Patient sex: F
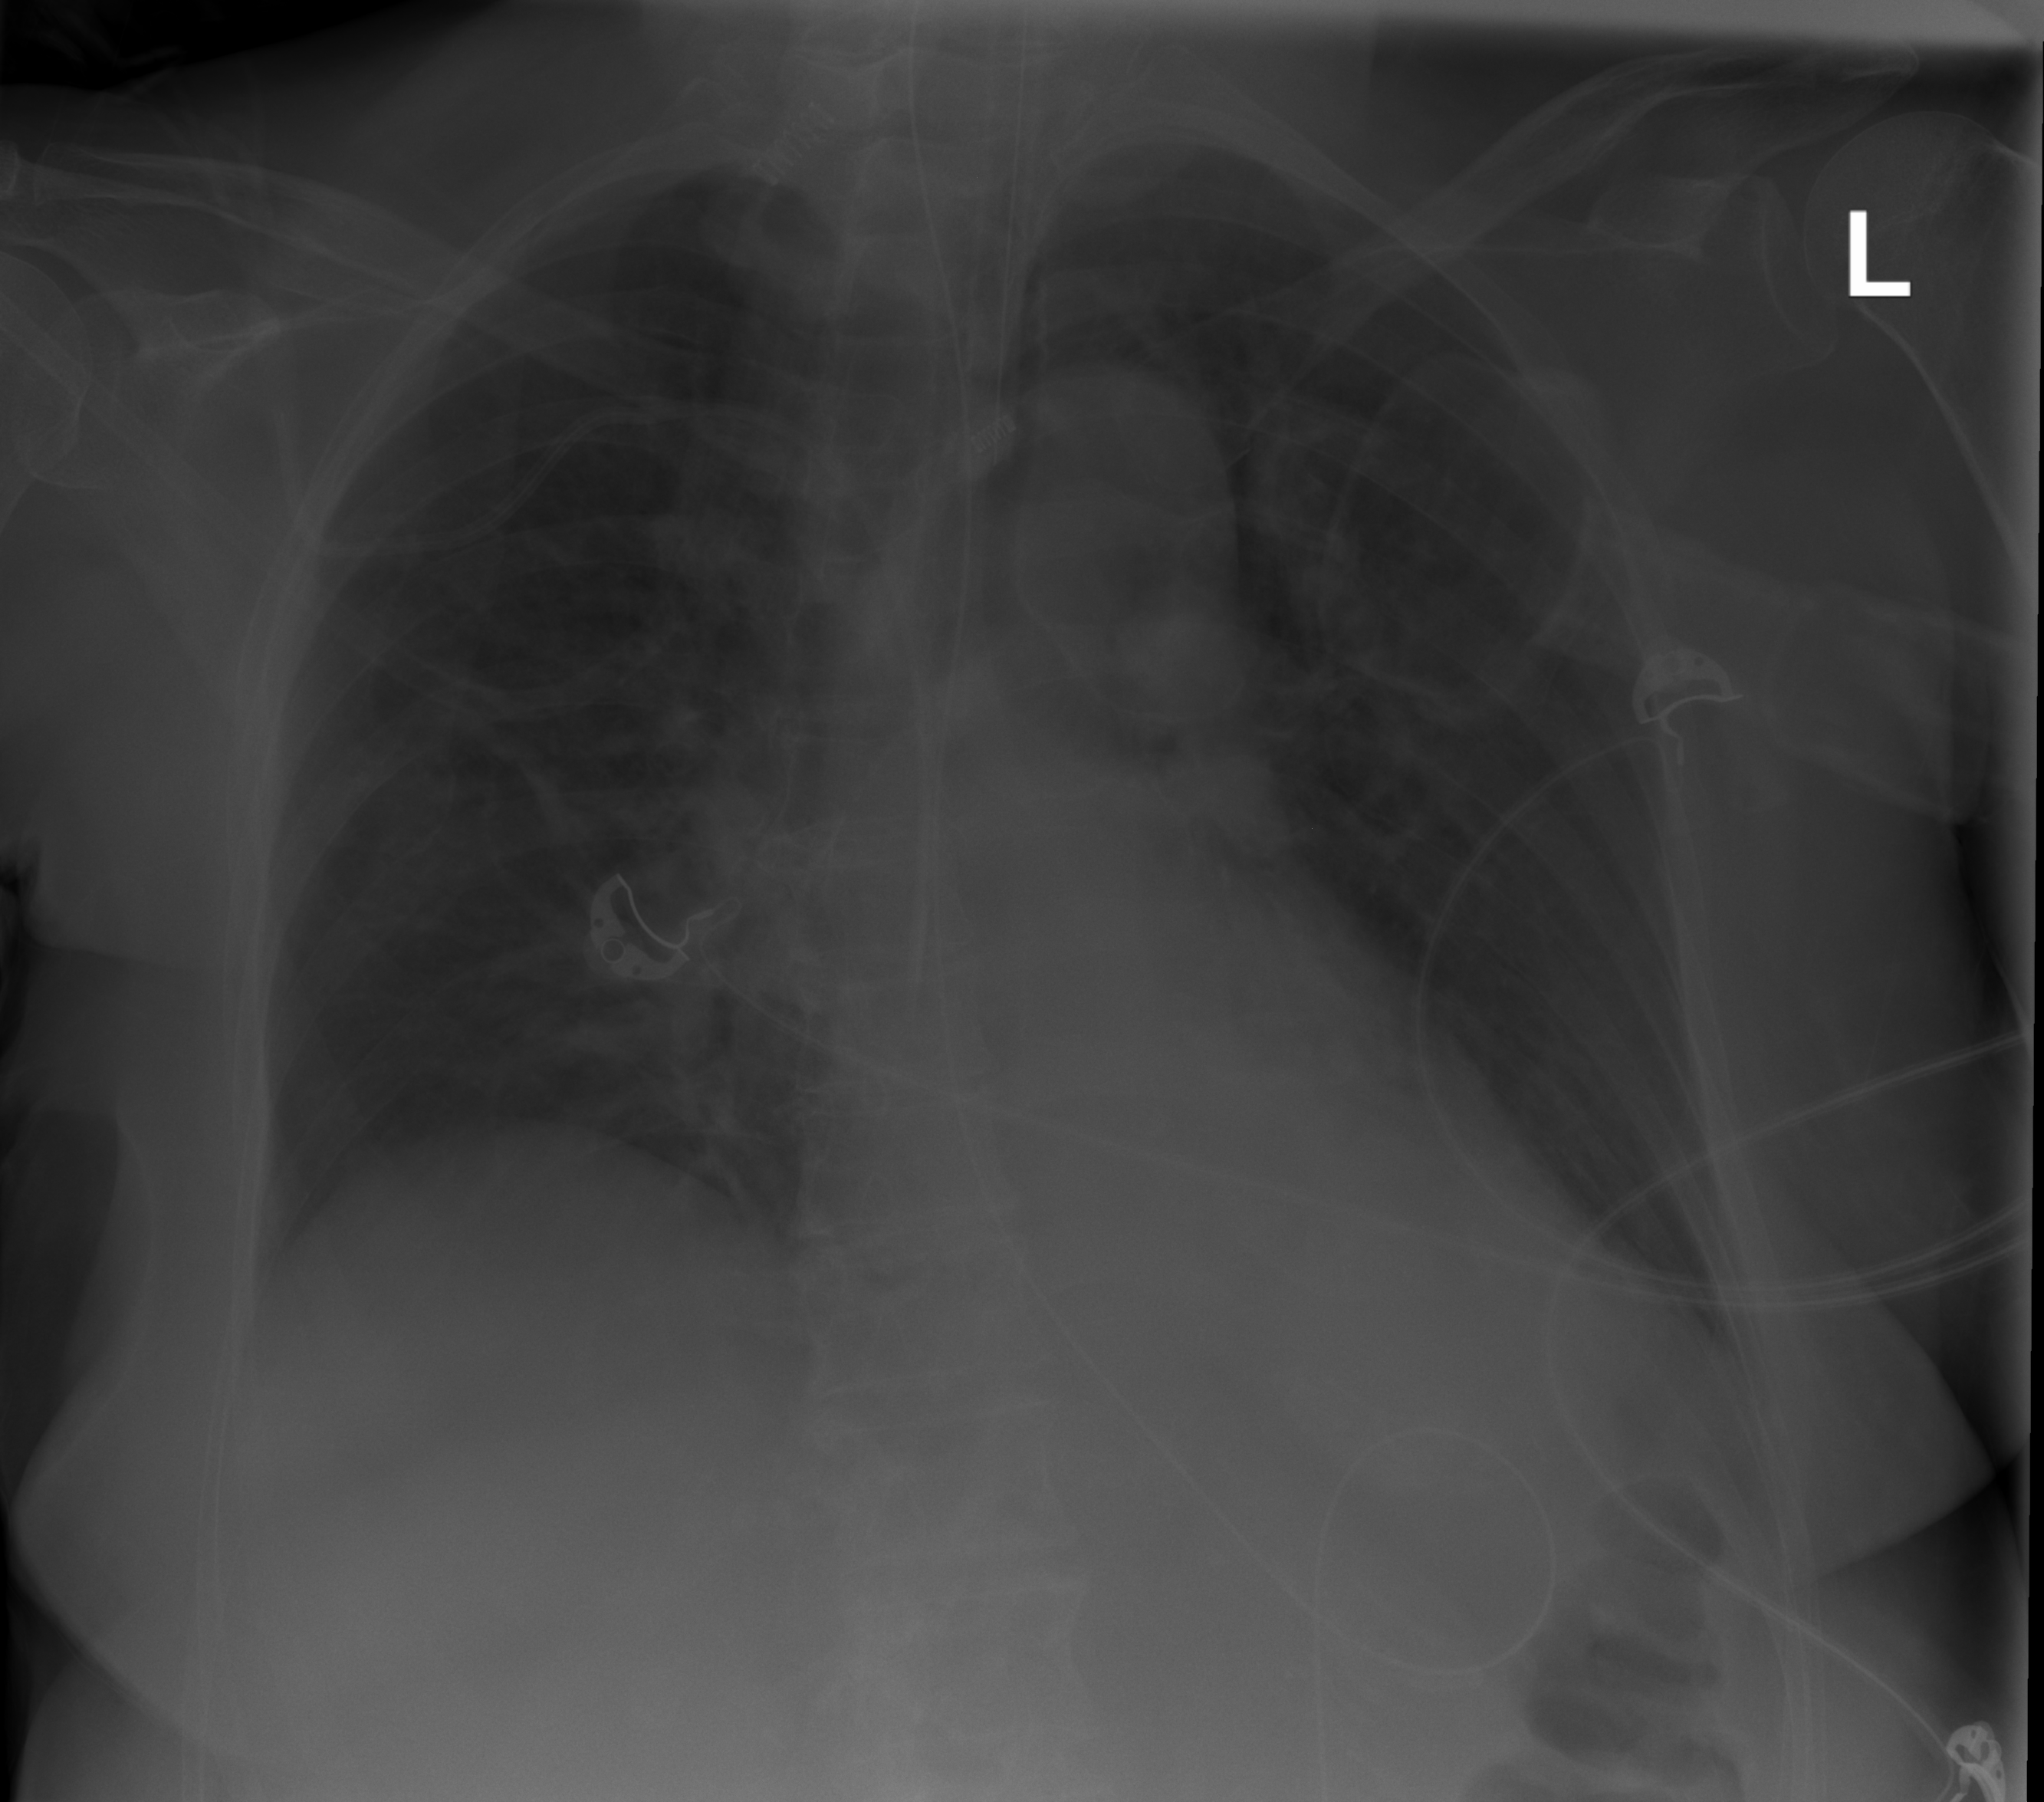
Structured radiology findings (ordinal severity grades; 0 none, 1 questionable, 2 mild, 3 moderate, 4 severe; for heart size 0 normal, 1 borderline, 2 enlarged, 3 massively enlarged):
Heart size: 0
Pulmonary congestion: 3
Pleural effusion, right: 0
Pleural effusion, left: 2
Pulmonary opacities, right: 2
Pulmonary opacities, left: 2
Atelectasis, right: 2
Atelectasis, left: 0